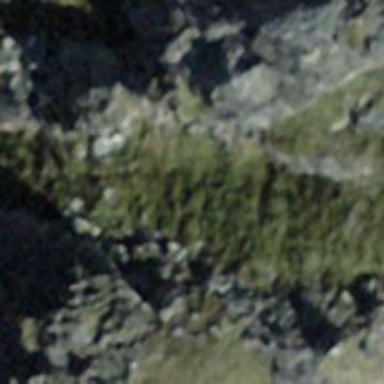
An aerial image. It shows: Cliff in nature.